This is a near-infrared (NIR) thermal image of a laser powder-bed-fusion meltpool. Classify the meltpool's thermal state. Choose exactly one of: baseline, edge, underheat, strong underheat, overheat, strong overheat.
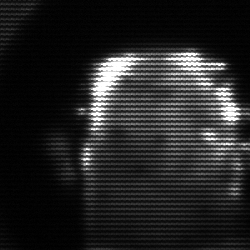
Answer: baseline